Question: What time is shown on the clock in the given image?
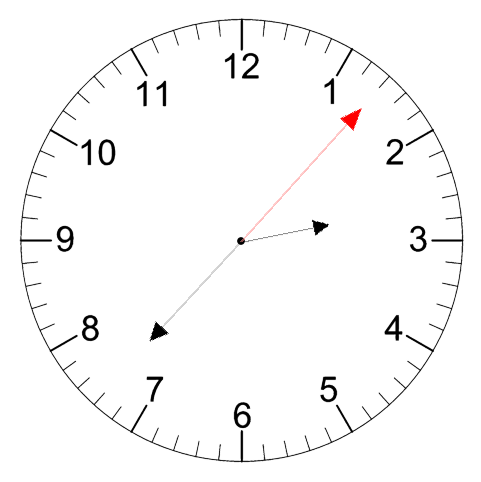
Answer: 02:37:07